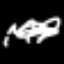
Label: squiggle